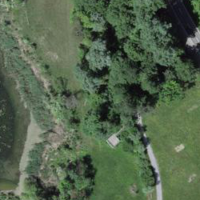
EUNIS habitat code: 23
Species observed at this site:
Cornus sanguinea
Humulus lupulus